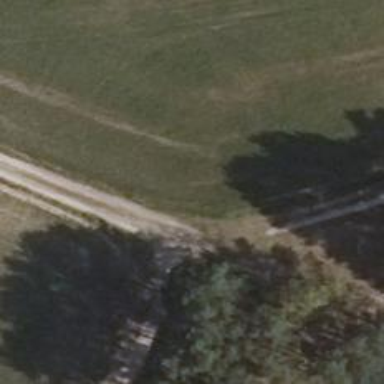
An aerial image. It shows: Concrete path.